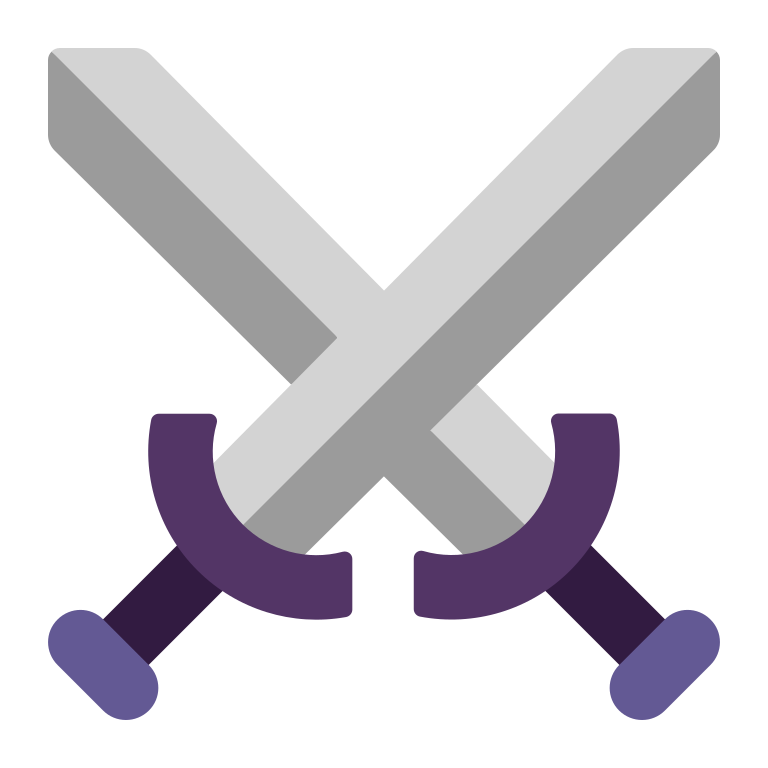
crossed swords flat